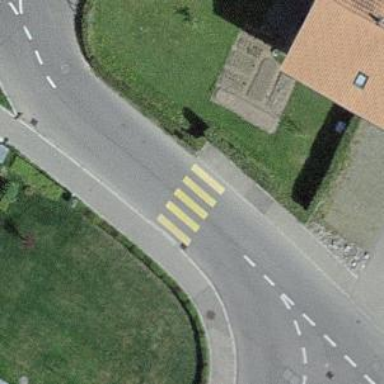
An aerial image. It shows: Marked crossing on the road.